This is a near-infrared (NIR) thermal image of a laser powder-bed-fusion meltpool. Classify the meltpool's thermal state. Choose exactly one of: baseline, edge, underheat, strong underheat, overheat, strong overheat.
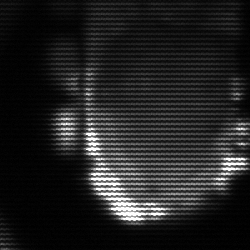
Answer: baseline